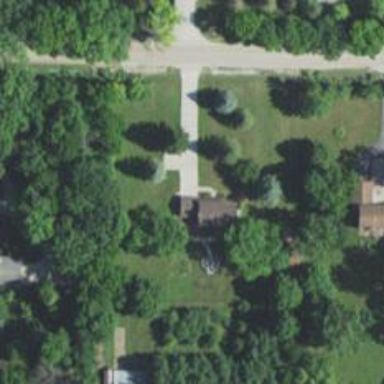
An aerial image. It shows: Driveway.